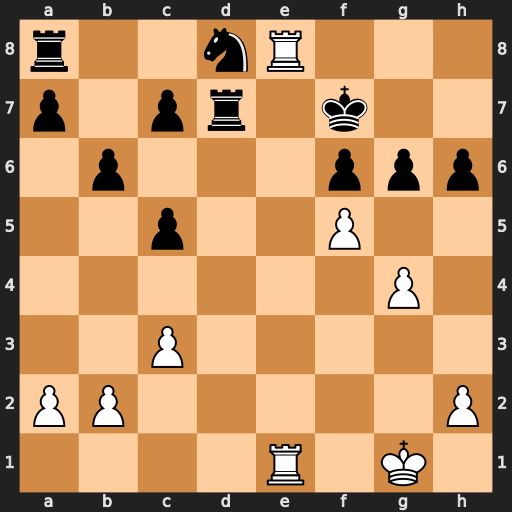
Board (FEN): r2nR3/p1pr1k2/1p3ppp/2p2P2/6P1/2P5/PP5P/4R1K1
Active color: w
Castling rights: -
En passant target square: -
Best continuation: Rh8 Kg7 Ree8